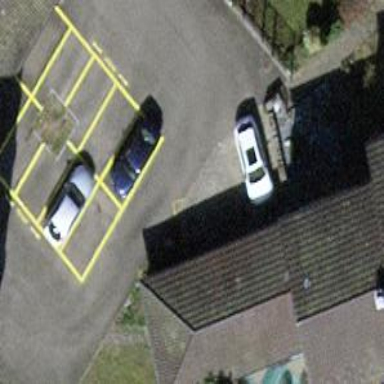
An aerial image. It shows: Garage.